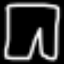
Label: pants